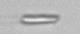
Label: fiber